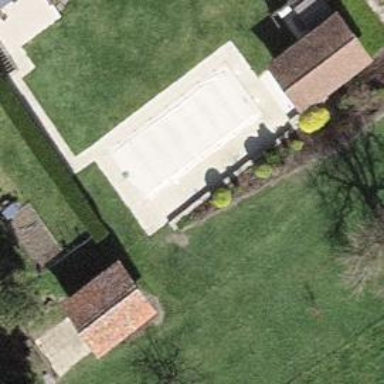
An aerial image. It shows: Outdoor swimming pool in leisure land.